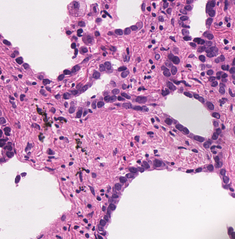
Tumor epithelial tissue: yes
Tumor-associated stroma tissue: yes
Normal tissue: no